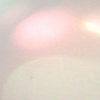
Label: sunburn